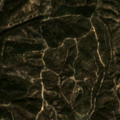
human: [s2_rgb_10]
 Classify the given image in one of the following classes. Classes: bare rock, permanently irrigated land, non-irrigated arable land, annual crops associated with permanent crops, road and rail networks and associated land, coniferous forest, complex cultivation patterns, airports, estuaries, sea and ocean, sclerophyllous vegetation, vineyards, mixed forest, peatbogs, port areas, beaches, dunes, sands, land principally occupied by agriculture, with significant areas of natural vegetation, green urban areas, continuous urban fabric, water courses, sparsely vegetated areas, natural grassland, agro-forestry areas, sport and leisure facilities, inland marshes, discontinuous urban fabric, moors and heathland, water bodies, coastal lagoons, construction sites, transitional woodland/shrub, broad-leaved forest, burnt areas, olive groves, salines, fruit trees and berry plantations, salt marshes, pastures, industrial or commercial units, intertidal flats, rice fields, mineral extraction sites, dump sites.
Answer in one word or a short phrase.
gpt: broad-leaved forest, mixed forest, transitional woodland/shrub